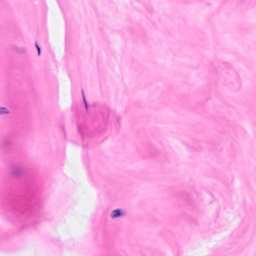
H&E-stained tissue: Breast